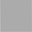
Piece: xx